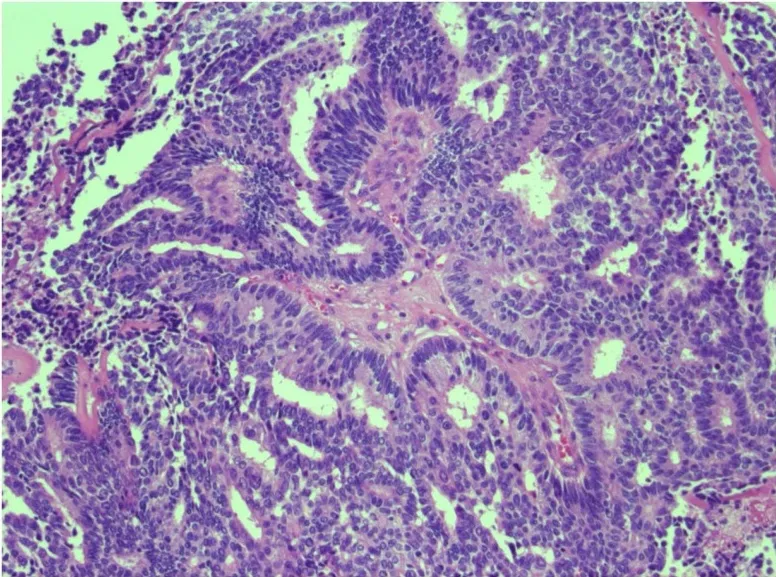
H & E stain of poorly differentiated prostate cancer. Representative image of high-grade prostate carcinoma from the cystoprostatectomy specimen exhibiting cribriform pattern and cell necrosis.
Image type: pathology (h&e)